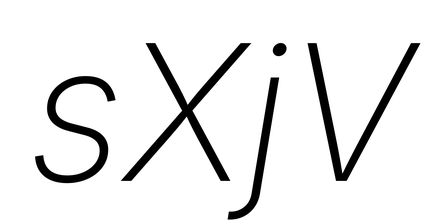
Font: Inter-Italic_ExtraLight_Italic